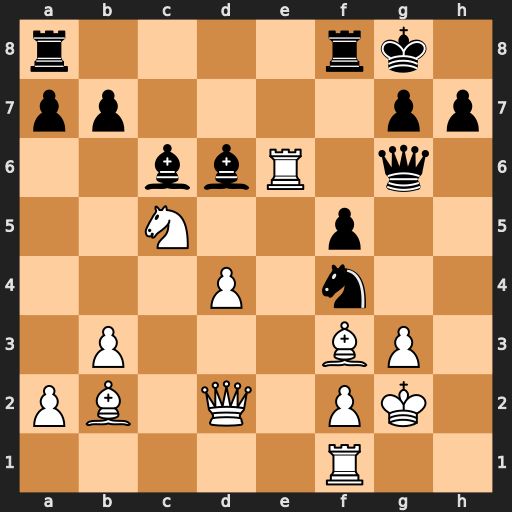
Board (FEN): r4rk1/pp4pp/2bbR1q1/2N2p2/3P1n2/1P3BP1/PB1Q1PK1/5R2
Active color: w
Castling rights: -
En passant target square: -
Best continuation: Qxf4 Bxf4 Rxg6 Bxf3+ Kxf3